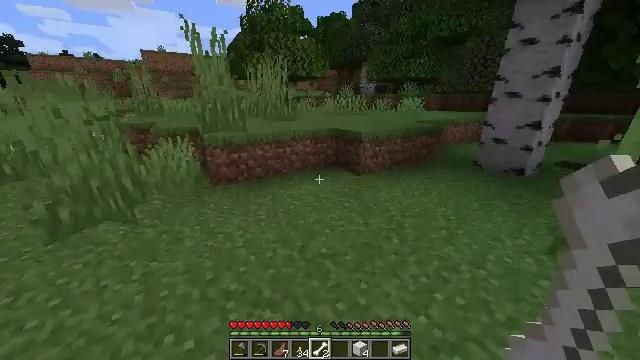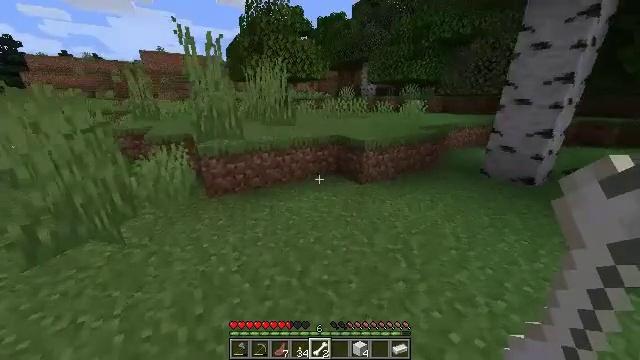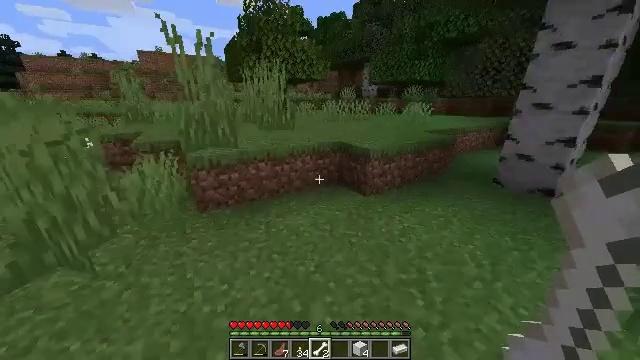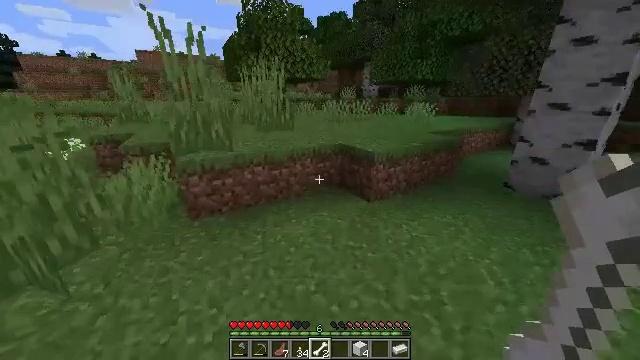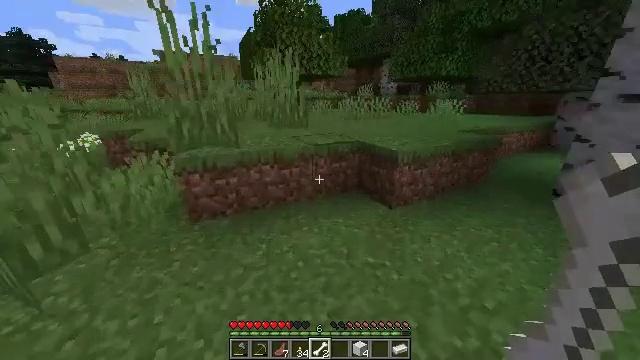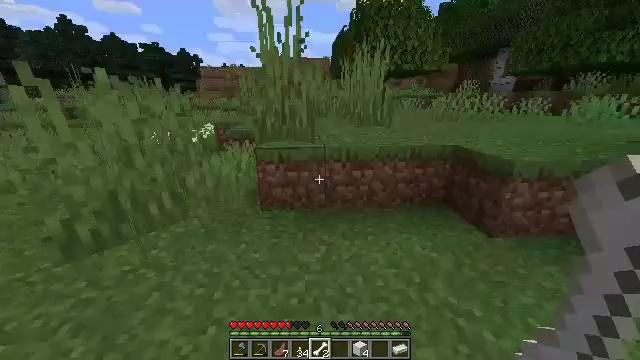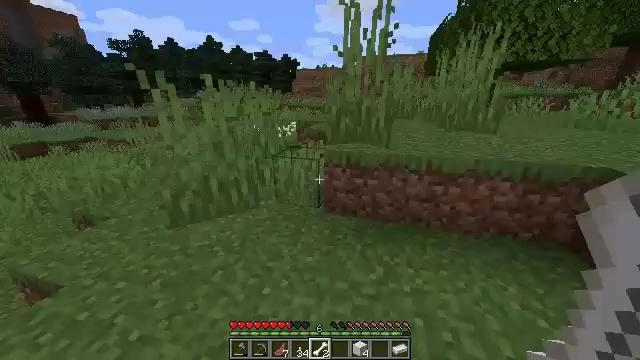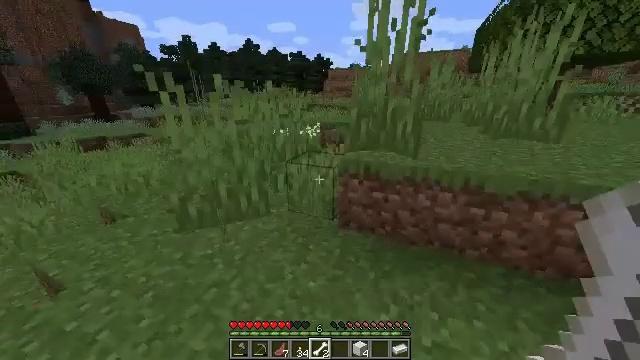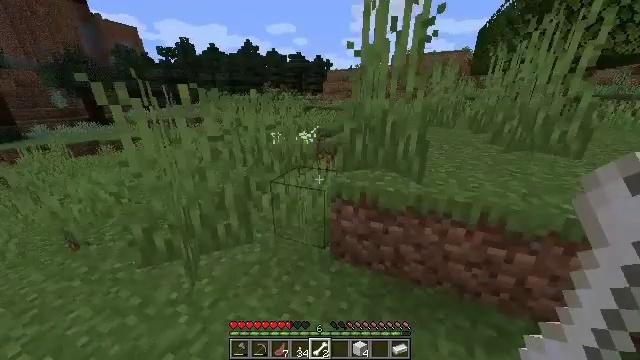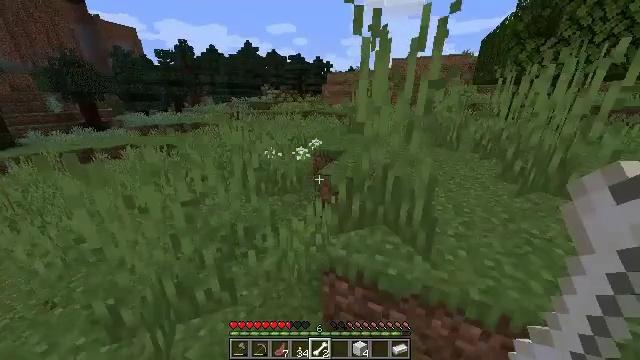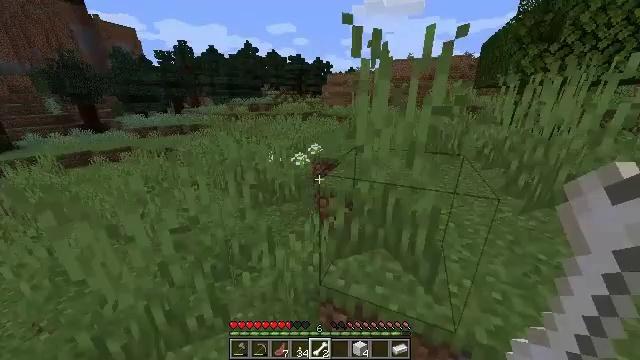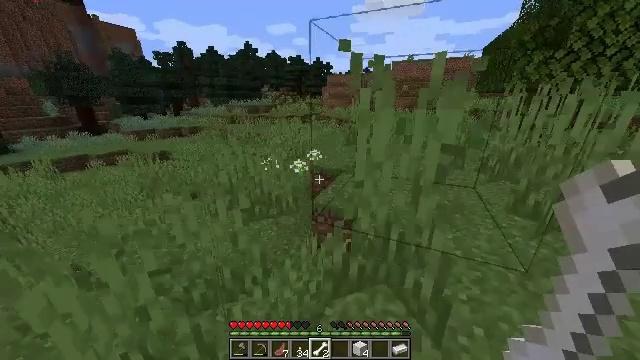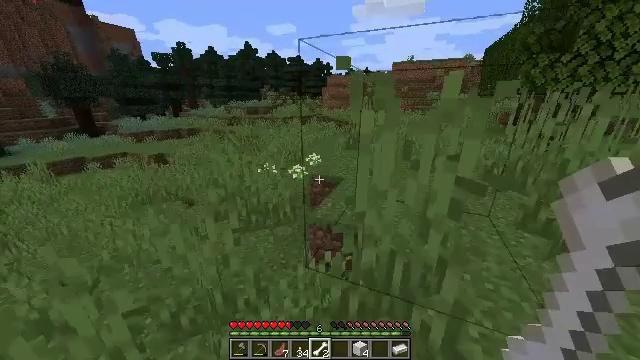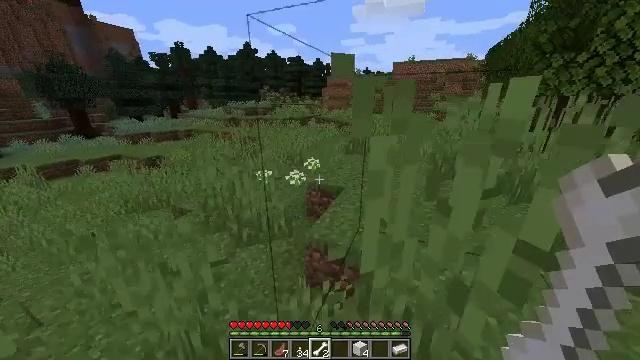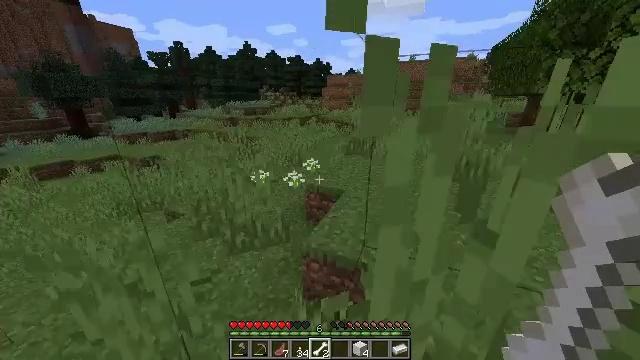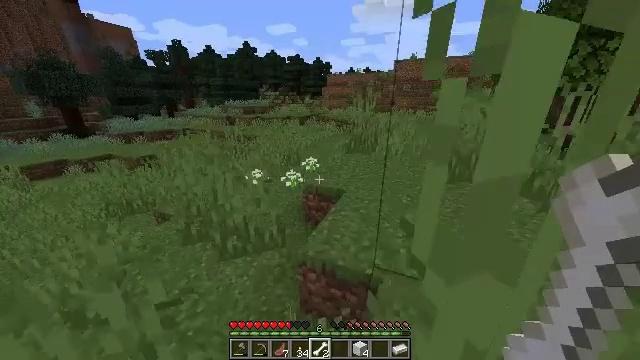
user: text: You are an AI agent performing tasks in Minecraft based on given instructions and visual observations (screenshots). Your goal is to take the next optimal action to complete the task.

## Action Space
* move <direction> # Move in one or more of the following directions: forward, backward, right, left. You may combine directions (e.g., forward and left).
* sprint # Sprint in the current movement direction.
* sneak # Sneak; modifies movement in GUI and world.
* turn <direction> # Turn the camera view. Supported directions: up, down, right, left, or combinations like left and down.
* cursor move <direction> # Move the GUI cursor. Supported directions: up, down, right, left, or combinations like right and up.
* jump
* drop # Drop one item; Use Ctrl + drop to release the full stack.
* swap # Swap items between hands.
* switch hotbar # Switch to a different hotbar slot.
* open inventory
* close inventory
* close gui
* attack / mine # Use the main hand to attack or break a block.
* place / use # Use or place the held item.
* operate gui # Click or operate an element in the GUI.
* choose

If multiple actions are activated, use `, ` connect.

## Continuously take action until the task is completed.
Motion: motion action
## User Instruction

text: Mine the large fern from the ground.
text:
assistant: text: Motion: move forward, jump
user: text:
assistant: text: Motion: move forward
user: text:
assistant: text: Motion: move forward
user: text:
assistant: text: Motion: move forward, turn left
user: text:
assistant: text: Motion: move forward, turn left
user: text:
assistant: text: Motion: move forward, turn left
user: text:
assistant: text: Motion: move forward, turn left
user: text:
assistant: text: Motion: move forward, jump
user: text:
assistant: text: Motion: move forward, jump
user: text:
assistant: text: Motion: move forward, jump
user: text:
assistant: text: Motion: move forward, jump
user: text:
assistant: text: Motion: move forward, jump
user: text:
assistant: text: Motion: move forward, jump
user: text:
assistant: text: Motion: move forward, jump
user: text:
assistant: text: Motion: move forward, jump
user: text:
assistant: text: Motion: move forward, jump
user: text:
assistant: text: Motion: move forward, jump
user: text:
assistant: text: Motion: move forward, jump
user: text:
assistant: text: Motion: move forward, jump
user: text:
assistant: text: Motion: move forward and move right, jump
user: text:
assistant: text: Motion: move forward and move right, jump
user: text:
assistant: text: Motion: move forward and move right, jump
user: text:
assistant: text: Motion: move forward and move right, jump
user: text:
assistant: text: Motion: move forward and move right, jump
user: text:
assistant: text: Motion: move forward and move right, jump
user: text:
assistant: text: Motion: move forward, jump
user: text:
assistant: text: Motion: move forward, jump
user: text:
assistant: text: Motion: move forward, jump
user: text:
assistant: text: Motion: move forward, jump
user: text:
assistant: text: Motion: move forward, turn left and down, jump